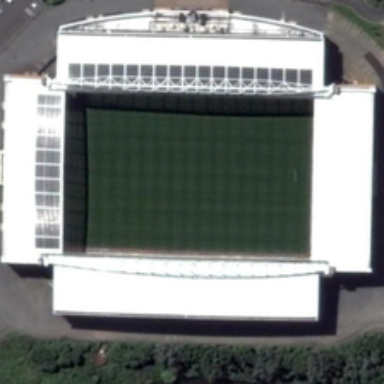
Many green trees and a river are near a large stadium surrounded by white buildings .